Question: is it possible to create a sql that will group entry_ID and entry_ID_1 and sum up the score form score and score"_1?

out put come up like this
'''
entry_ID score
-------------------------
2015 109
2006 54
2010 55
'''
here is my table
'''
activity entry_ID score entry_ID_1 score_1
------------------------------------------------------
4012 2015 55 2006 54
4012 2010 55 2015 54
'''
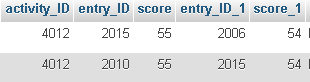
Answer: Something like this should suffice
'''
SELECT a.entry_ID, a.score + COALESCE(b.score_1, 0) AS score
FROM entries a
LEFT JOIN entries b ON a.entry_ID = b.entry_ID_1
UNION
SELECT a.entry_ID_1 AS entry_ID, a.score_1 AS score
FROM entries a
LEFT JOIN entries b ON a.entry_ID_1 = b.entry_ID
WHERE b.entry_ID IS NULL
'''
The second query in the union picks up any 'entry_ID_1' entries without a corresponding 'entry_ID' entry.
SQLFiddle ~ <URL>